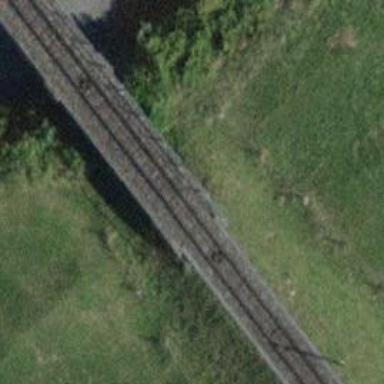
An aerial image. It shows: Funicular railway bridge.